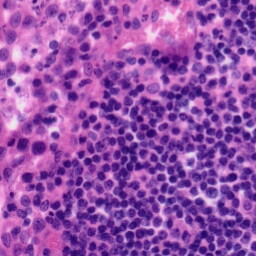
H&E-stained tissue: Tonsil